Interaction volume radius: 5 \u00c5
Interaction volume height: 15 \u00c5
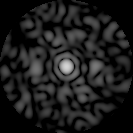
Disorder parameter: 0.8652